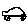
Label: car